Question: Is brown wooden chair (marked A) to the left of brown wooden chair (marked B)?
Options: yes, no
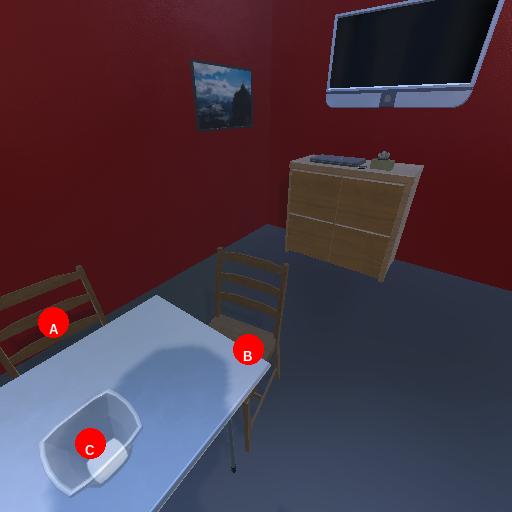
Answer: yes